Question: In Java8, Generated web service java classes by using
'''
wsimport -keep http://sasikumar:8080/SimpleWebServiceServer/AdditionService?wsdl
'''
I can't MyServicePort.java(AdditionPort.java) class from the generated files list

so anyone give me some idea about writing client stub without MyServicePort.java(AdditionPort.java) class
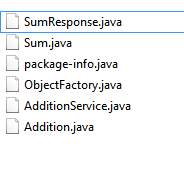
Answer: This answer goes a bit late. I had same issue while using maven plugin 'jaxws-maven-plugin'. I was about to generate client code for some Microsoft service, everything went fine but Port and Service classes where missing. In debug enabled I saw the root cause, there was message:
'''
[WARNING] Ignoring SOAP port "WSHttpBinding_IMyService": it uses non-standard SOAP 1.2 binding.
You must specify the "-extension" option to use this binding.
line 1 of https://my.address.to.wsdl
[WARNING] Service "MyService" does not contain any usable ports. try running wsimport with -extension switch.
line 1 of https://my.address.to.wsdl
'''
Adding "-extension" resolved problem.